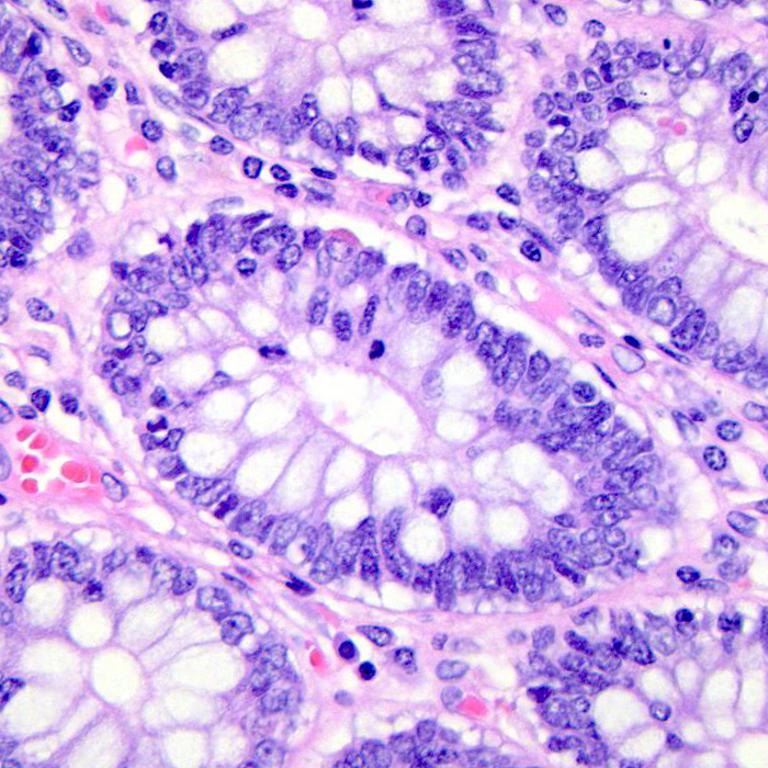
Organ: colon
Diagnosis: benign